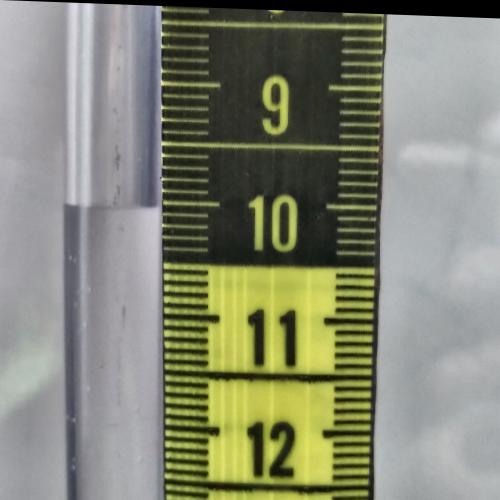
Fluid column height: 10.1 cm